You are looking at the short-time Fourier spectrogram of a bearing's acceleration signal. Determine the bearing's health state. Answer with exactly one of: normal, inner_race, outer_race, ball.
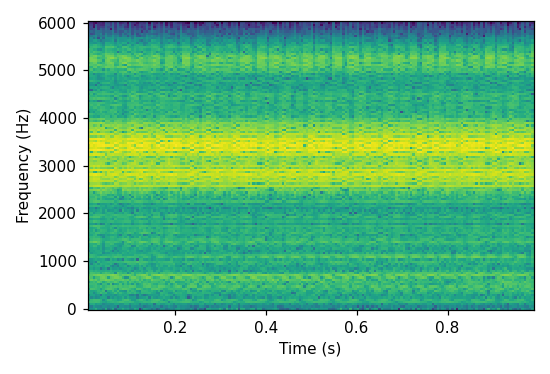
Answer: outer_race